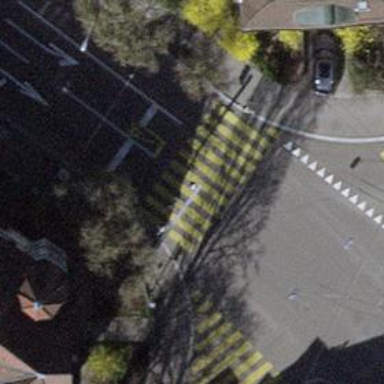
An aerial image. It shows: Zebra crossing with traffic signals.